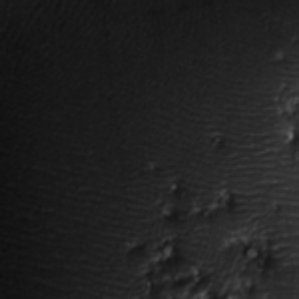
Label: frost